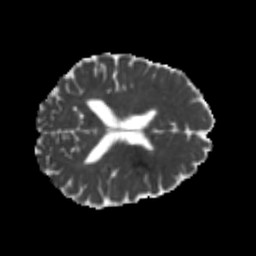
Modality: MD
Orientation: axial
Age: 24
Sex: male
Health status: healthy
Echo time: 0.074 s